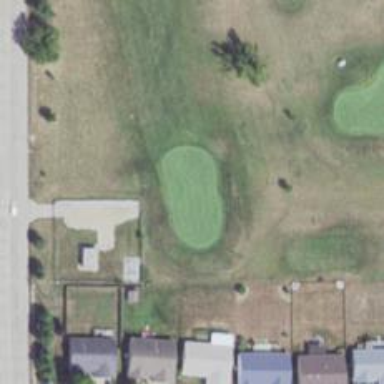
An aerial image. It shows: View of golf hole.